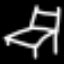
Label: bed